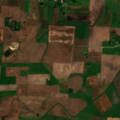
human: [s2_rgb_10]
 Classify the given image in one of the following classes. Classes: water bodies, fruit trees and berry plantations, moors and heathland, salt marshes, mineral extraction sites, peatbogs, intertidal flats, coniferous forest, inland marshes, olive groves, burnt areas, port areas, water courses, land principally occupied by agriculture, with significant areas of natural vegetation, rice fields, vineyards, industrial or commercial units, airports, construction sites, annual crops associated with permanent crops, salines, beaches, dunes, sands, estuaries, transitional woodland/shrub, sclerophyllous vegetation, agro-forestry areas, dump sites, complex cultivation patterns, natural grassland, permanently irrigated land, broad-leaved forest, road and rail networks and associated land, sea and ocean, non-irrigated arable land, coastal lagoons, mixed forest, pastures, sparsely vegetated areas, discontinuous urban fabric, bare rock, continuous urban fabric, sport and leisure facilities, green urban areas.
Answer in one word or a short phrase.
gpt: non-irrigated arable land, complex cultivation patterns